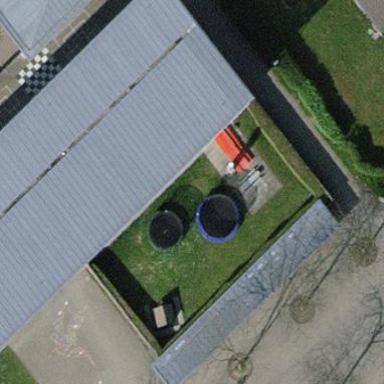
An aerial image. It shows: Floor bicycle parking area.